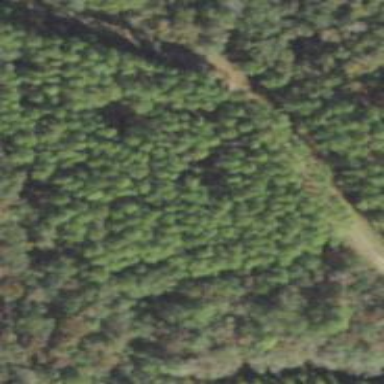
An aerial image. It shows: Forest dominated by needle-leaved trees.